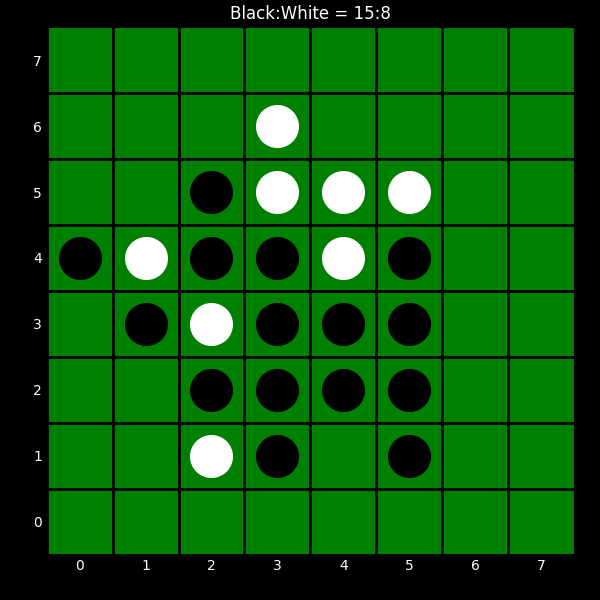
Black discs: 15
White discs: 8